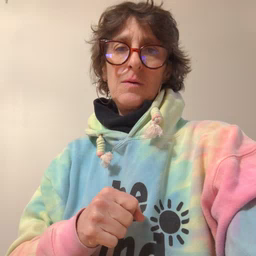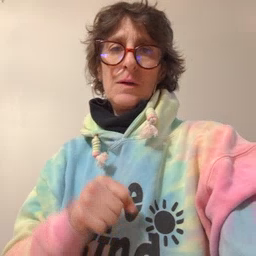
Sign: into